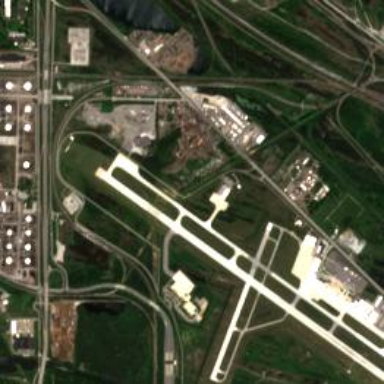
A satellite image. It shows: Runway in airport area.